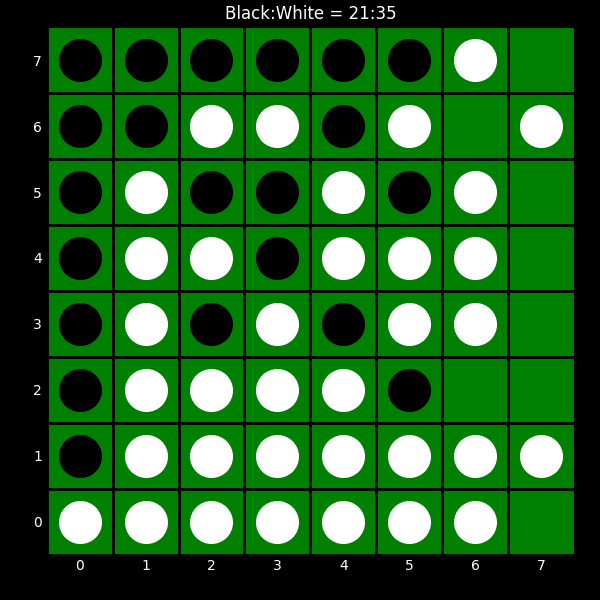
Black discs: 21
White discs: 35